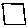
Label: square